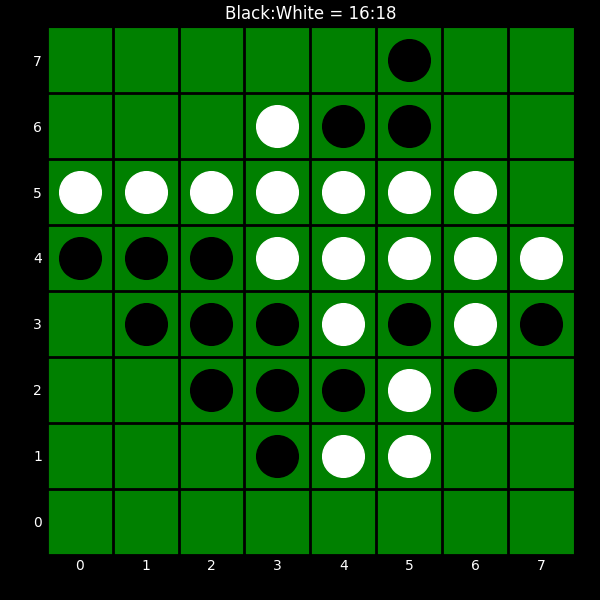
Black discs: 16
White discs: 18